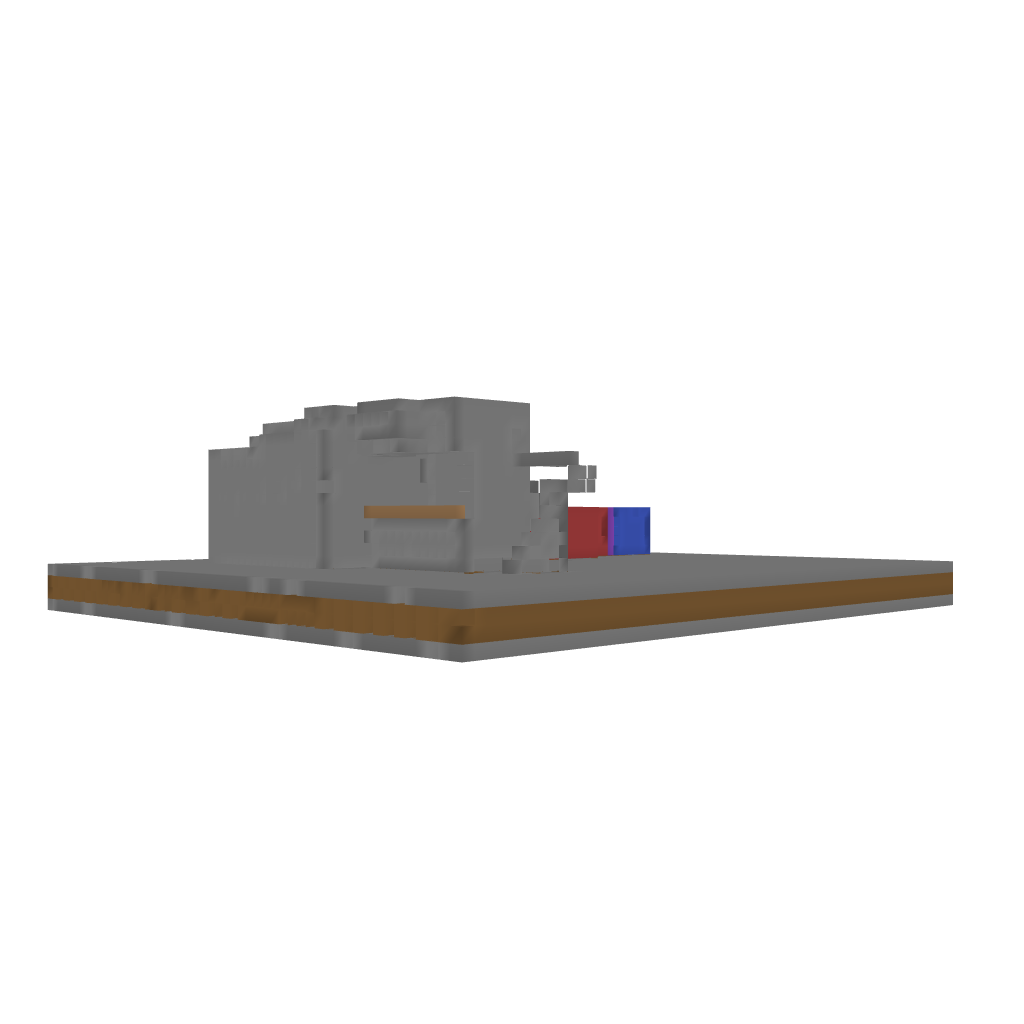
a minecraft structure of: - Part of Mind- Adventure Map 1.7.4 Demo [German] bad low quality